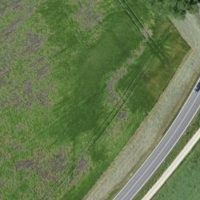
EUNIS habitat code: 23
Species observed at this site:
Grus grus